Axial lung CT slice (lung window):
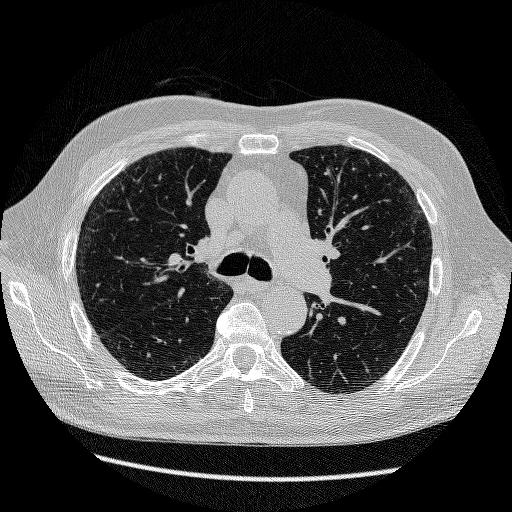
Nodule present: no